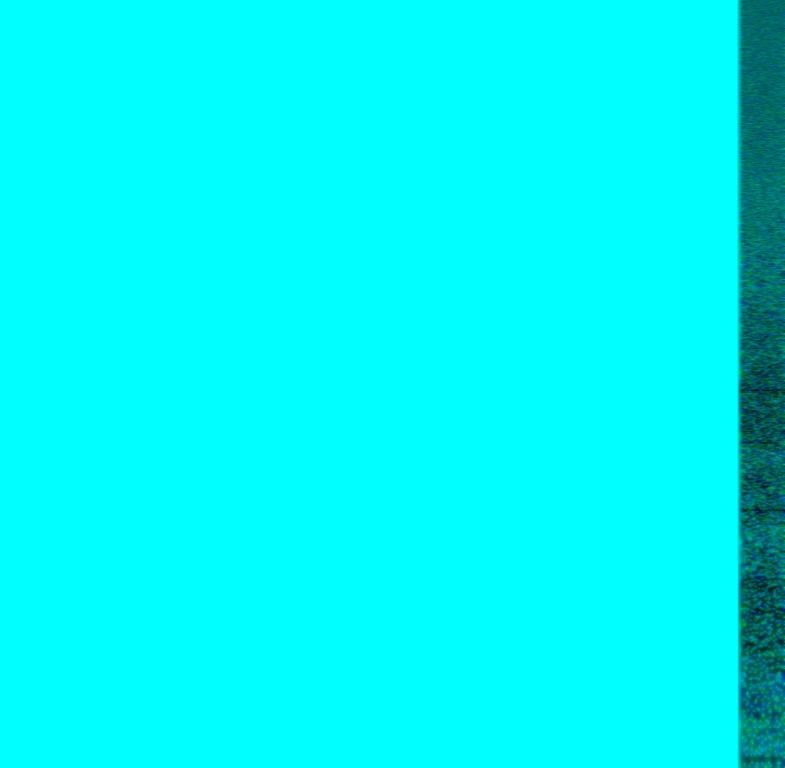
This music is an electronic guitar instrumental. The tempo is slow with a melancholic , resounding harmony on the guitar. It is mellow, soft, poignant, sentimental and emotional.